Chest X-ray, PA view. Patient: 26 years old, sex M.
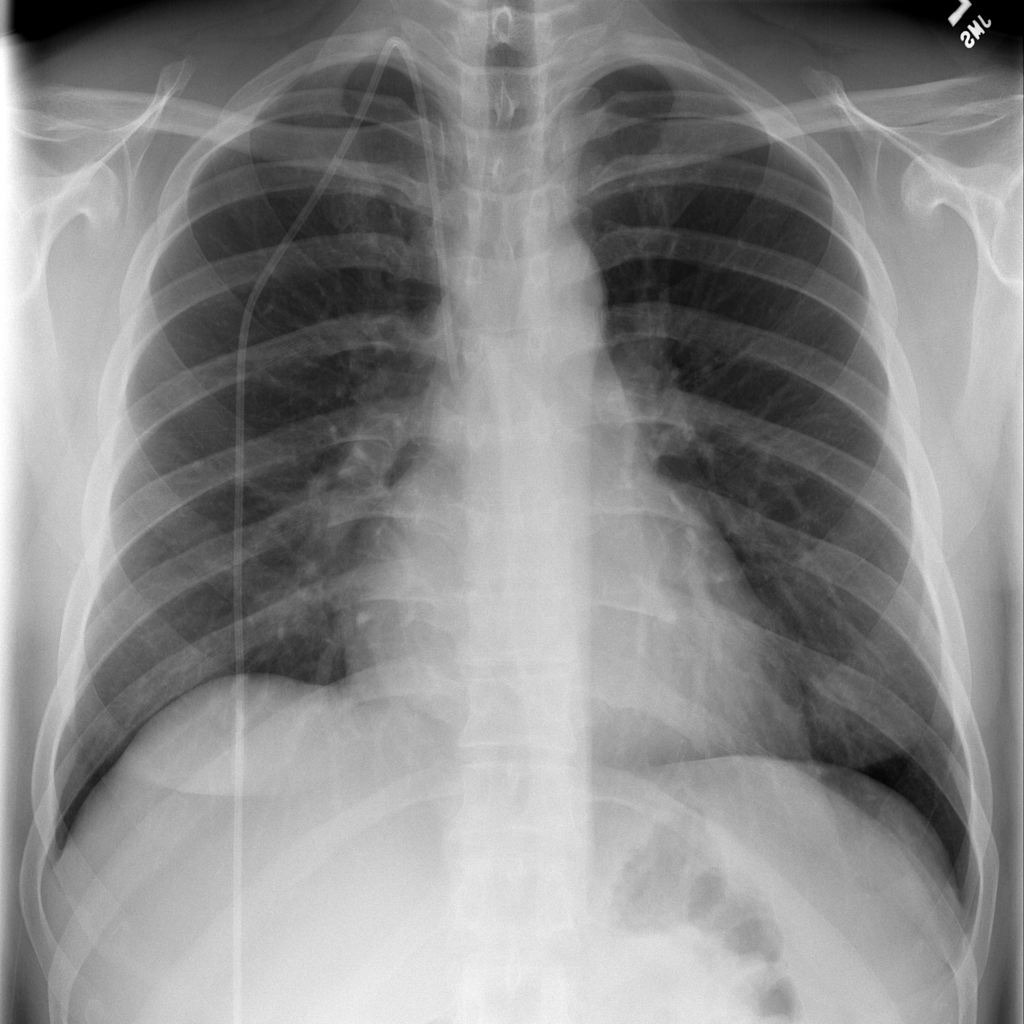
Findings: No Finding